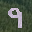
Label: 9